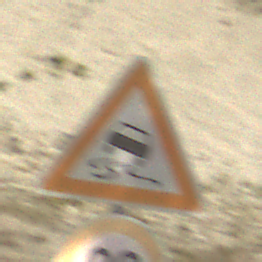
Verkehrszeichen: SchleuderOderRutschgefahr
Zusatzzeichen unten: Geschwindigkeit90
Umgebung: Outdoor, Beach
Tageszeit: Midday
Wetter: PartlyCloudy
Licht: Natural
Jahreszeit: NotSpecified
Kontrast: HighContrast